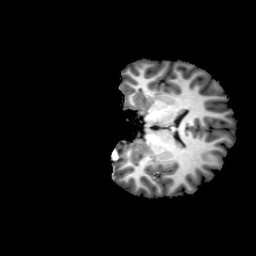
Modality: T1w
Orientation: coronal
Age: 20
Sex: female
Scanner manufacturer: philips
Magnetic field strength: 3 T
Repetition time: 0.0082 s
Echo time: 0.0037 s